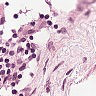
Metastatic tissue present: no